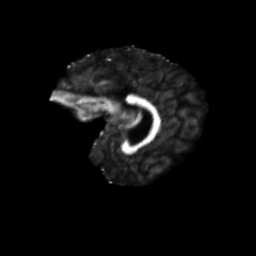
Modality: FA
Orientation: sagittal
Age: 53
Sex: female
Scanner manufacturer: siemens
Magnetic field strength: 3 T
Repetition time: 4.71 s
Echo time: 0.0906 s